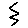
Label: zigzag